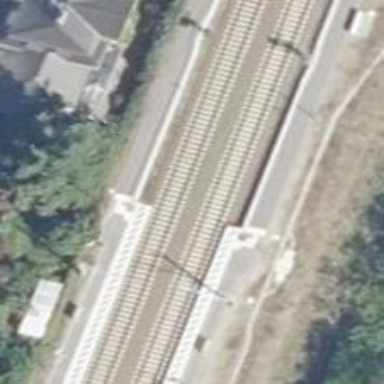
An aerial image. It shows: Public transport stop position along the railway.